Question: I really need help with the following situation . I'm trying to use a vlookup or index that I believe is really advance for me , unfortunately I don't have the knowledge how to attached an excel file here so I will add a image
I have a huge data base were I have names and the products they are buying , there are 5 products in total but not everyone is trying to buy all of them so there are a few people that only wants to buy 1 . The data base contains the information on a vertical way but I need to use a formula to get all the information related to each customer on a horizontal way.
On the image you will see my database from A4:C12 and also the type of products from A14:B18
I have highlithed with yellow from E7:O12 an example how the final table should look after entering the formulas.
I have tried combining vlookup or index but the problem is that not all the customers are buying the 5 products so for example Jorge is only buying 1 house which means the rest of the fields must be empty
From E1:O4 is where I need to enter the formulas.

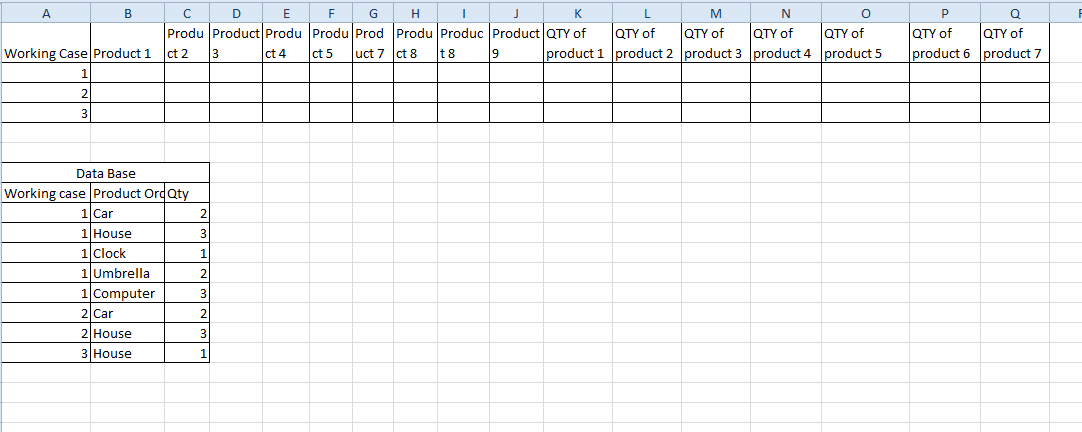
Answer: This can be accomplished in 2 parts, one formula for the Product, and one for finding the QTY.
### Product Formula
So starting with the Product formula I was able to accomplish this by using:
'''
=IF(SUMPRODUCT(($A$5:$A$12=$E2)*($B$5:$B$12=INDEX($B$14:$B$18,MATCH(F$1,$A$14:$A$18,0))))>0,INDEX($B$14:$B$18,MATCH(F$1,$A$14:$A$18,0)),"")
'''
Assuming 'Product a' falls under column F
I will explain this using 'Saul'
This works by using two distinct arrays. One that checks the name by the name listed on the current row. The second array is checking the products based on the product column. So for the name array:
'''
Adam =? Saul => False
Adam =? Saul => False
Adam =? Saul => False
Adam =? Saul => False
Adam =? Saul => False
Saul =? Saul => True
Saul =? Saul => True
Jorge =? Saul => False
'''
Now using 'INDEX($B$14:$B$18,MATCH(F$1,$A$14:$A$18,0))' we can get the name of the current product for each column. Using product A this array would look like:
'''
Car =? Car => True
House =? Car => False
Clock =? Car => False
Umbrella =? Car => False
Computer =? Car => False
Car =? Car => True
House =? Car => False
House =? Car => False
'''
Multiplying these two arrays surrounded by a 'SUMPRODUCT' yields:
'''
False * True = 0*1 = 0
False * False = 0*0 = 0
False * False = 0*0 = 0
False * False = 0*0 = 0
False * False = 0*0 = 0
True * True = 1*1 = 1
True * False = 1*0 = 0
False * False = 0*0 = 0
SUMPRODUCT = 1
'''
If this sum is 0 then the person is not ordering this product, if it is greater than 0 then the person is at least listed to buy the product. If you need an additional check (if the Qty is 0 perhaps) this can be augmented onto the array multiplication.
Using this inside an 'IF' statement we can easily return nothing ('""') or the Product using 'INDEX($B$14:$B$18,MATCH(F$1,$A$14:$A$18,0))' based on if the sum is >0 or 0. Thus arriving at our final formula.
### QTY Formula
The QTY formula is fairly easy. Just use the 'SUMPRODUCT' method described earlier but augment on the QTY column. Now it all depends if you want to show nothing ('""') or '0' for when there is no Product.
To show 0:
'''
=SUMPRODUCT(($A$5:$A$12=$E2)*($B$5:$B$12=F2)*($C$5:$C$12))
'''
To show nothing:
'''
=IF(F2="","",SUMPRODUCT(($A$5:$A$12=$E2)*($B$5:$B$12=F2)*($C$5:$C$12)))
'''
It is very simple, we just take the array that we arrived to earlier and multiply it across the QTY column:
'''
0 * 2 = 0
0 * 3 = 0
0 * 1 = 0
0 * 2 = 0
0 * 3 = 0
1 * 2 = 2
0 * 3 = 0
0 * 1 = 0
SUMPRODUCT = 2
'''
Adding the 'IF(F2="","",...)' will check to see if a product is listed, if not then it will put nothing in the cell, else it will put the QTY.